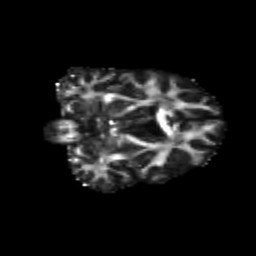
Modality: FA
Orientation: coronal
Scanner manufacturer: siemens
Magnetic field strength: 3 T
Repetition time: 9.2 s
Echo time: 0.084 s